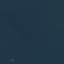
Label: SeaLake